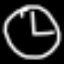
Label: clock